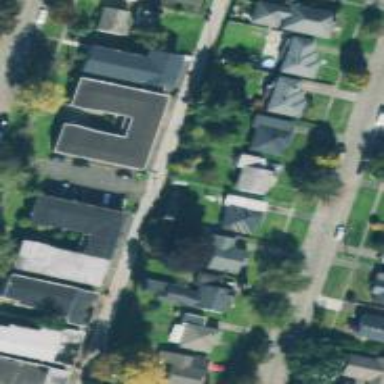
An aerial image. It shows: Alleyway designated as service road.